Interaction volume radius: 5 \u00c5
Interaction volume height: 40 \u00c5
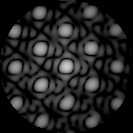
Disorder parameter: 0.06227